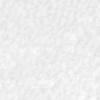
Label: no_change